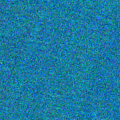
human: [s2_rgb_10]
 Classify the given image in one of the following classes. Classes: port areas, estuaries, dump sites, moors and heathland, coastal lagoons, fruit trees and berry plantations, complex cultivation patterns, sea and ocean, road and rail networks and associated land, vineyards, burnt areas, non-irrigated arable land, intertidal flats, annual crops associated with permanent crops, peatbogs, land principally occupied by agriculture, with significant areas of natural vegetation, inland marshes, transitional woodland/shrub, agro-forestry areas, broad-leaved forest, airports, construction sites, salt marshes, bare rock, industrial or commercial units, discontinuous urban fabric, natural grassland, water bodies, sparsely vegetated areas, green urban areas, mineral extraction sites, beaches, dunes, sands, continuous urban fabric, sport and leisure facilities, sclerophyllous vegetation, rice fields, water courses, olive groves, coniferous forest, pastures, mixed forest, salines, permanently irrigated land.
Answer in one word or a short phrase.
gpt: sea and ocean